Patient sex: F
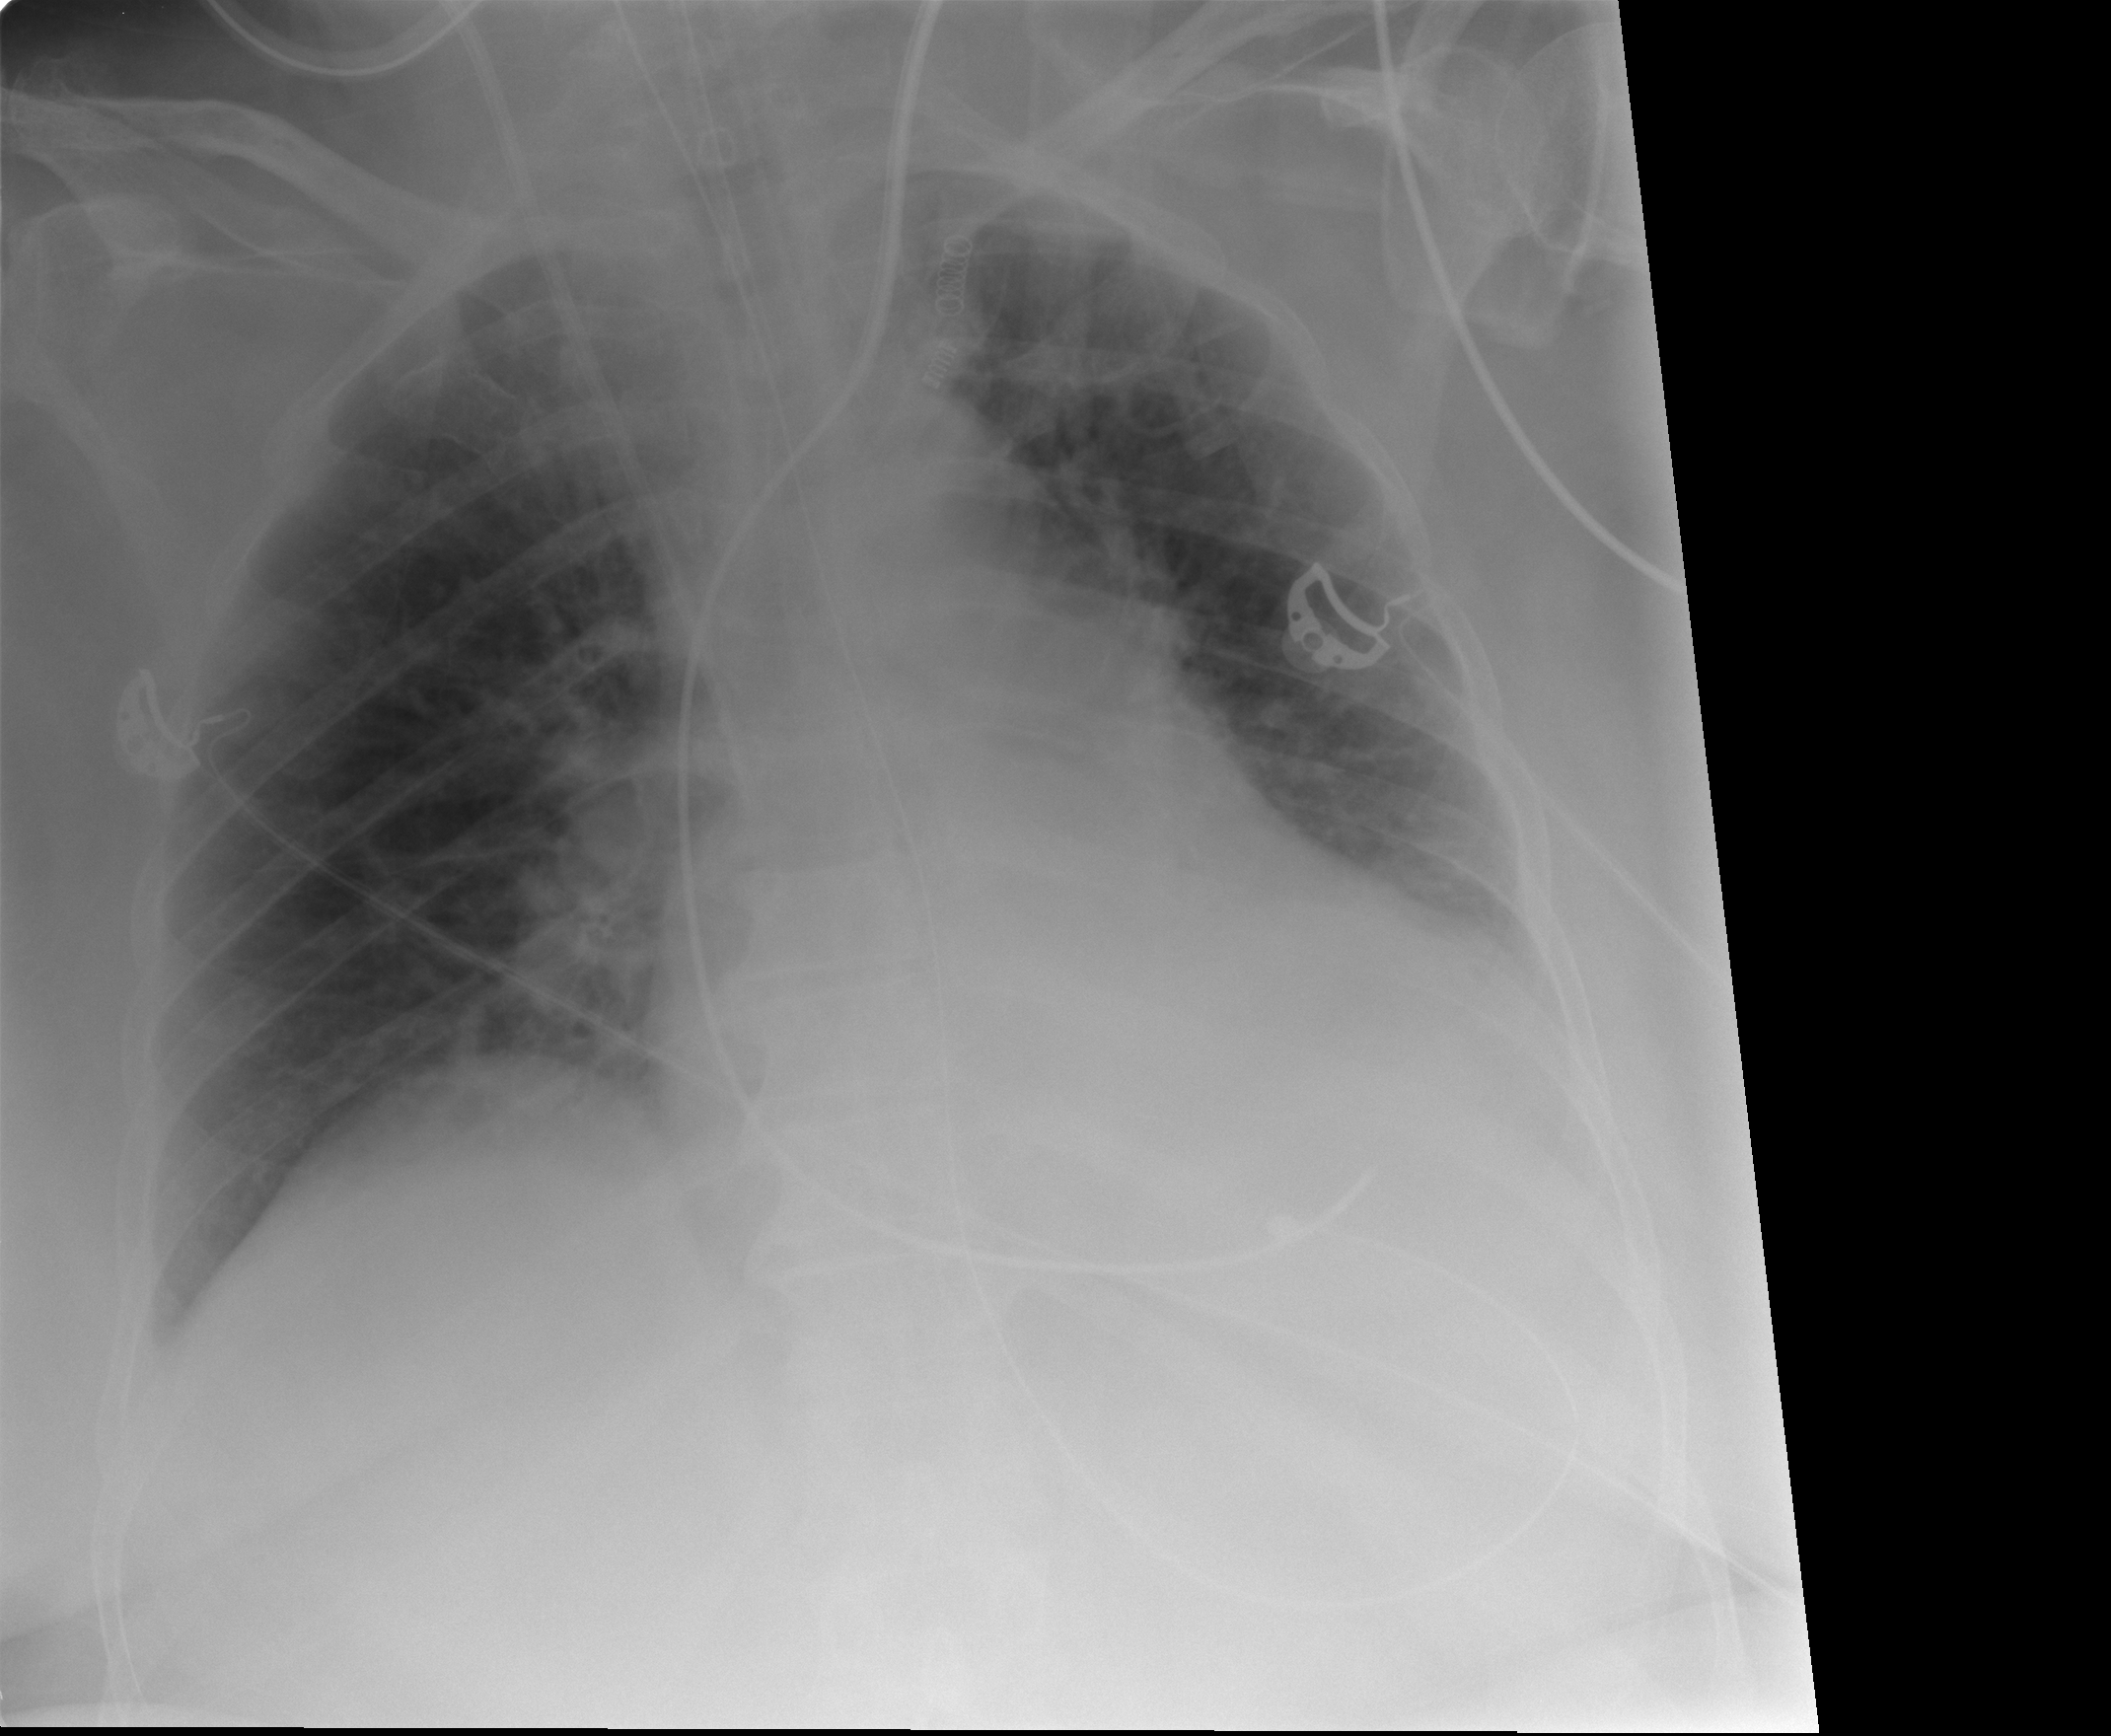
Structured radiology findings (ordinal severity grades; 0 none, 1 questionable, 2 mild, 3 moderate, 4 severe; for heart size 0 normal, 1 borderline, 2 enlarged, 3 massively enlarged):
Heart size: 2
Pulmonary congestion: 2
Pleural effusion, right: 0
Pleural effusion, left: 2
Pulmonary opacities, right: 0
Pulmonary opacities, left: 0
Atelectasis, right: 0
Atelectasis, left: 2